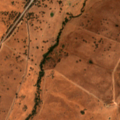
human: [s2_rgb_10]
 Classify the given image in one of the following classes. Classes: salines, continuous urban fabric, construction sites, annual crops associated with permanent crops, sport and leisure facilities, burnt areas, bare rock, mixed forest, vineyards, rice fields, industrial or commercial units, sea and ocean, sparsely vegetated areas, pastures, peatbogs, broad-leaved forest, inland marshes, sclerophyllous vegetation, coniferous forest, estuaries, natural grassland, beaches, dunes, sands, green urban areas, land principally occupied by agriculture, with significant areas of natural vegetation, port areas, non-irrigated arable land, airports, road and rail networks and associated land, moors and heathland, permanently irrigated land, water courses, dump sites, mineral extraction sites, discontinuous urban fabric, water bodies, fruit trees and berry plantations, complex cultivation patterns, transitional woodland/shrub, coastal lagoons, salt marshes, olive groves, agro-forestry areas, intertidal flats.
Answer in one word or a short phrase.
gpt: non-irrigated arable land, pastures, agro-forestry areas, natural grassland